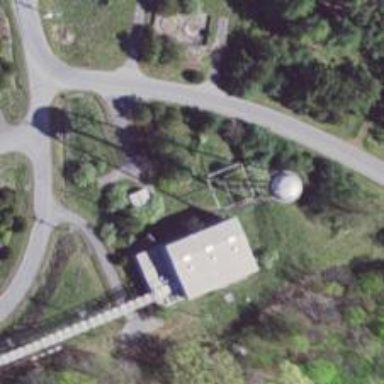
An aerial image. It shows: Water tower that is man-made.